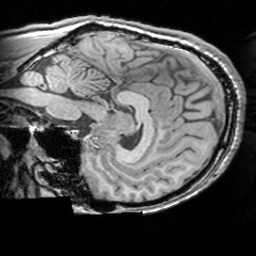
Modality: T1w
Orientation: sagittal
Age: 25
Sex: male
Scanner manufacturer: siemens
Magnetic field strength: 3 T
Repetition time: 1.63 s
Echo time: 0.00311 s